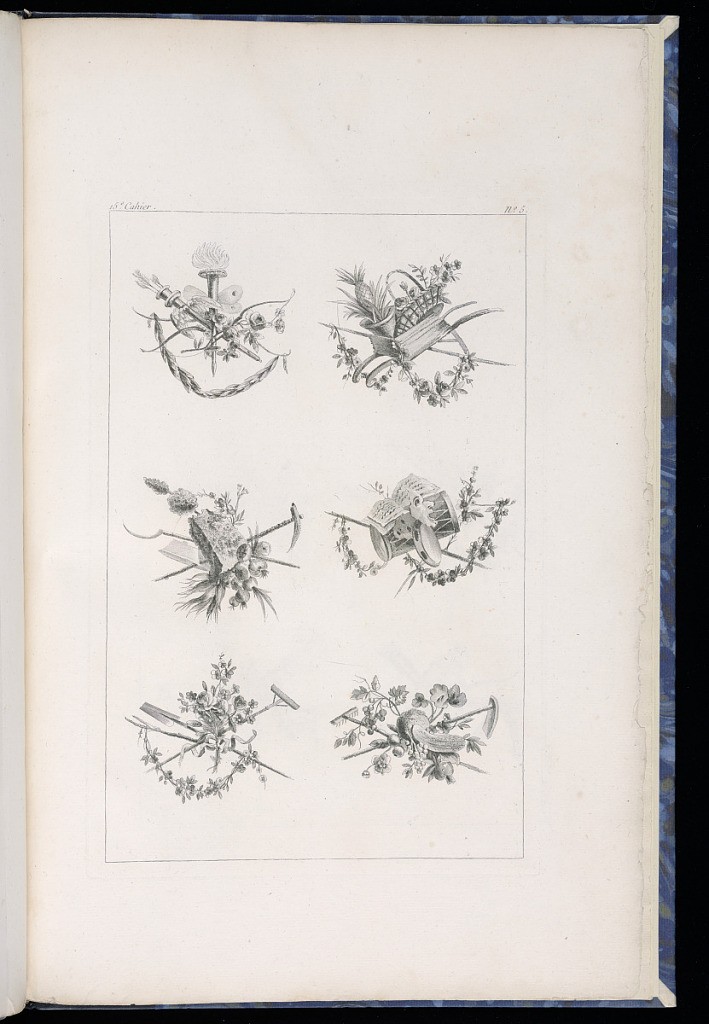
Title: Trophy Designs
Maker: Pierre Ranson, French, 1736–1786
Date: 1779–90
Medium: Etching on paper
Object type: Print
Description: Six designs for trophies incorporating flowers, festoons of flowers and leaves, foliate branches, flaming torch, quiver of arrows, bow, baskets, wheelbarrow, pineapple, scythe, vegetables, masks, drum, tambourine, sheets of music, rake, shovel, and fruit. The plate is numbered.